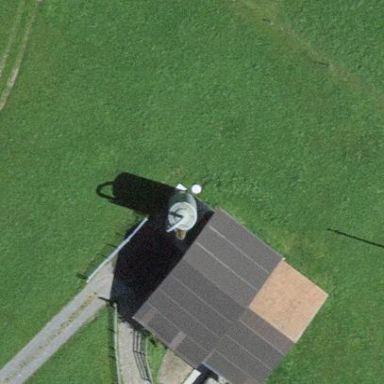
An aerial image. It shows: Barn.